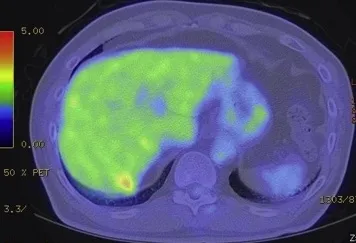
B) FDG-PET showing high accumulation of FDG with an SUVmax 3.4 in the liver tumor.
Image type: radiology (pet)